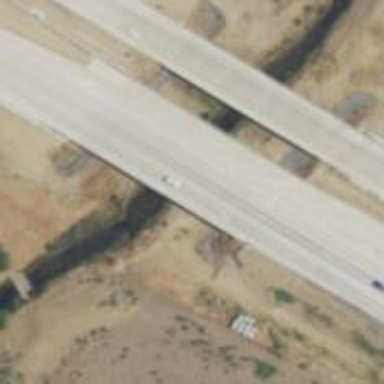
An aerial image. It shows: Primary highway expressway with bridge.